В высоковольтном электростатическом генераторе (см. рисунок) заряды переносятся диэлектрической лентой и заряжают высоковольтный сферический электрод, радиус которого $R=1.5~м$.
Оценить максимальные значения напряжения и силы тока, которые можно получить от такого генератора, если скорость ленты $v=20~м/с$, а ее ширина $d=1~м$. Пробой в воздухе возникает при напряженности электростатического поля $E=30~кВ/см$.
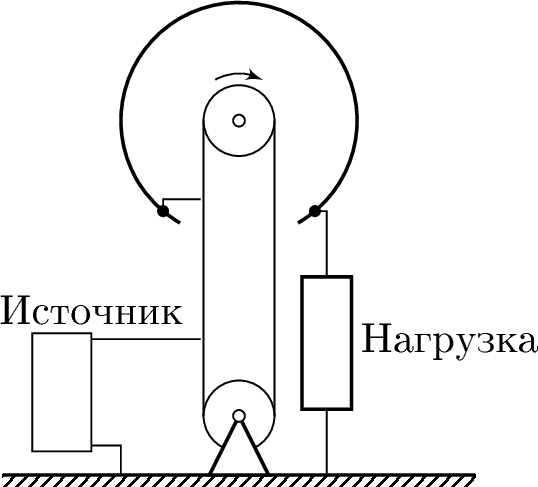
Ответ: $$ \varphi_{\max}=E_{\max } R=4.5 \cdot 10^{6}~В. $$ $$ I_{\max}=2 \varepsilon_{0} E_{\max} d v \approx 10^{-3}~А. $$
Темы:
T, Электричество, Напряженность, Всероссийские, Электрогенератор